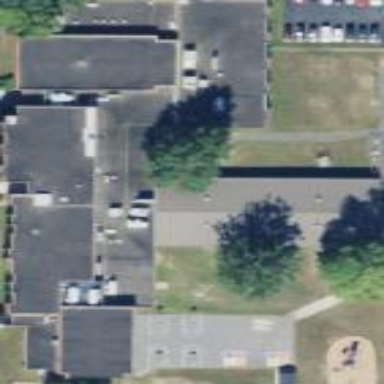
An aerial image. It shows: School building.